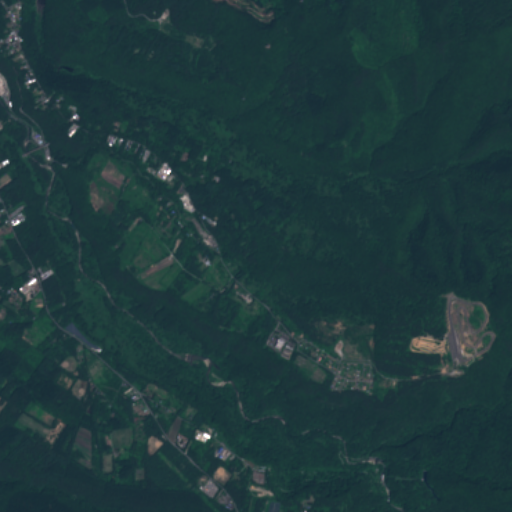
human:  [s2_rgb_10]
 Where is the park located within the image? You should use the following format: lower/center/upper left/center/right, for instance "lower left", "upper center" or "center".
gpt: The park is located in the lower left of the image.
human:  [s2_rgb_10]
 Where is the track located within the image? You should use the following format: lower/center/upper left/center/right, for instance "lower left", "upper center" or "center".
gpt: There is no track in the image.